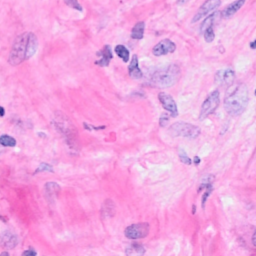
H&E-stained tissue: Breast